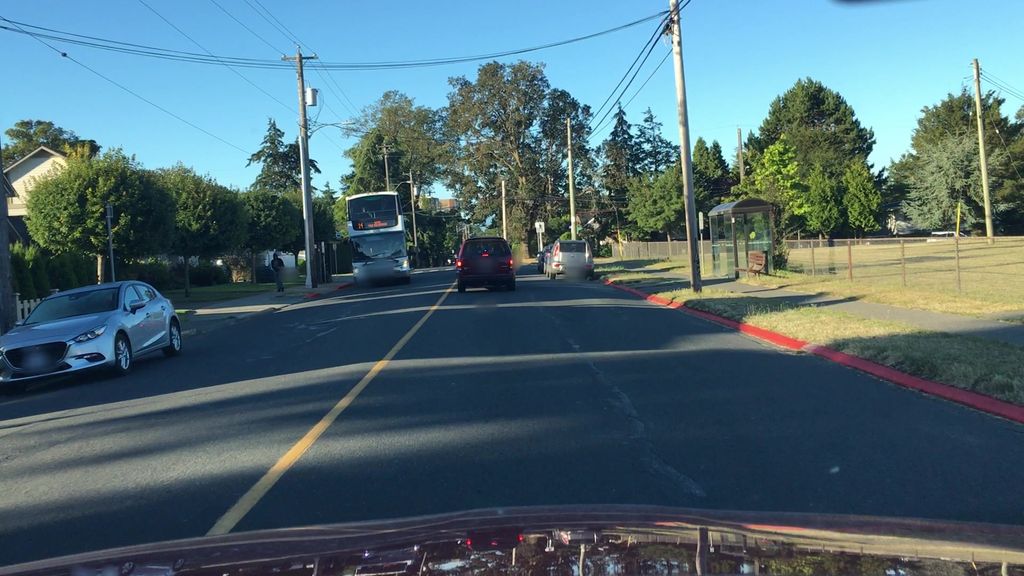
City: victoria